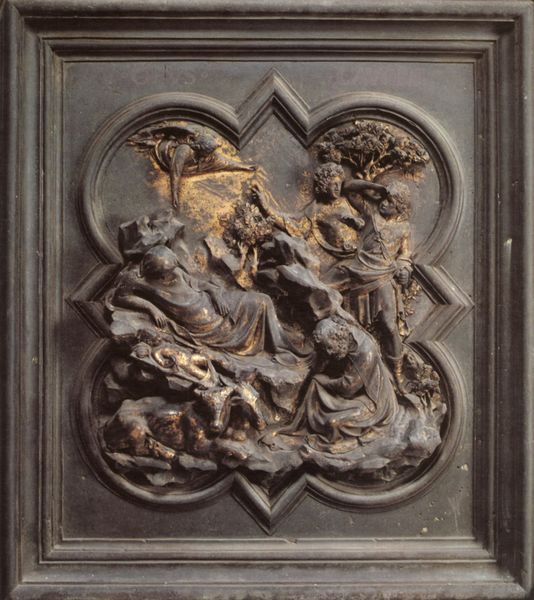
Titel: Nordtür
Künstler: Lorenzo Ghiberti
Standort: Florenz, Baptisterium (EU - I - Toskana)
Schlagwörter: baum, schlaf, holz, tür, ornament, tod, bild, locken, engel, relief, kuh, bronze, christus, maria, sünde, joseph, geburt, baptisterium, hochrelief, defekt, ghiberti, betlehem, christi geburt, wünde